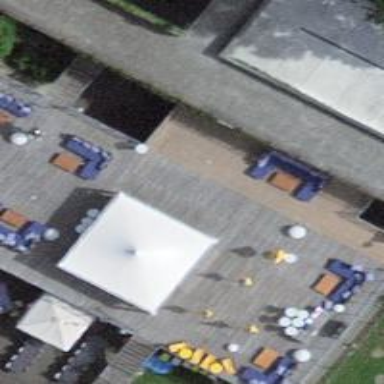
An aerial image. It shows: Restaurant in building.